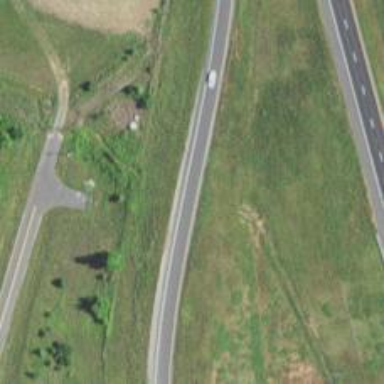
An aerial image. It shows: Asphalt motorway link.